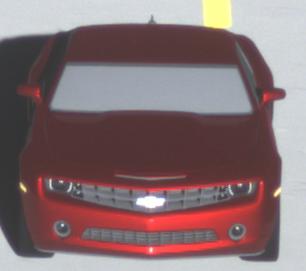
Make: Chevrolet
Model: Camaro Cabriolet 6.2 V8
Detailed model: Camaro (V) Coupé
Model produced from: 2011/09
Model produced until: 2014/02
Doors: 2
Color: red
Road condition: dry road
Daytime: morning or afternoon
Contrast: high contrast